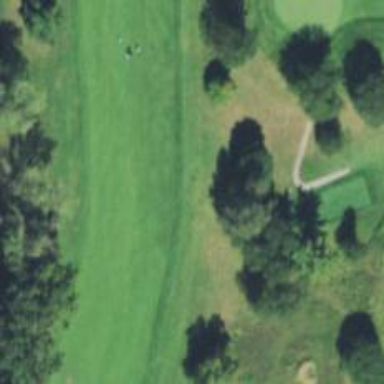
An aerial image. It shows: View of golf hole.